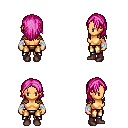
a pixel art fantasy rpg character, female body template, human, tanned skin, leather shoulder armor, gold greaves, pink long hairstyle, white cloth bandages, maroon shoes, four views (front, back, left, right), 2x2 character sprite sheet, small pixel art, hard edges, no anti-aliasing